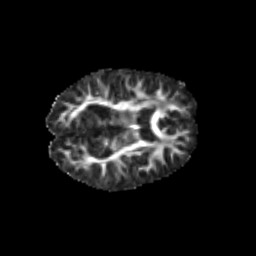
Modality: FA
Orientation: axial
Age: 6
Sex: female
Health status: healthy